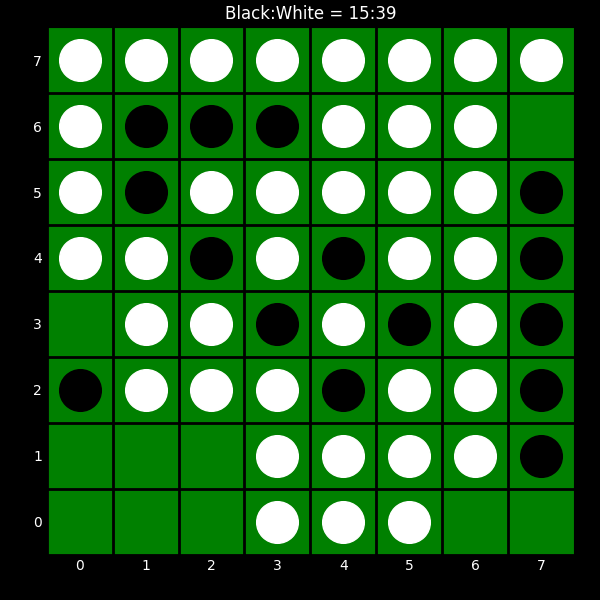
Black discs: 15
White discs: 39